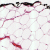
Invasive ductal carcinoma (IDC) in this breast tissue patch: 0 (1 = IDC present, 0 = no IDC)